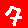
Digit: 7